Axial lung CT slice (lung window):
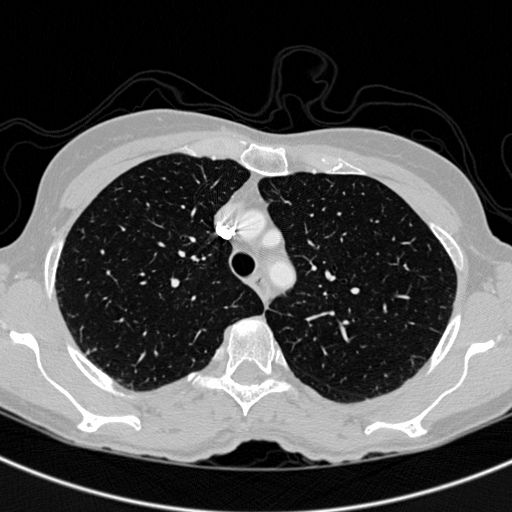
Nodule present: no